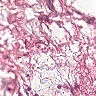
Metastatic tissue present: no